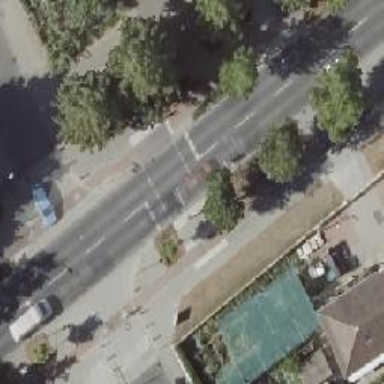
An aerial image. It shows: Road with traffic signals.